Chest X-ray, PA view. Patient: 49 years old, sex M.
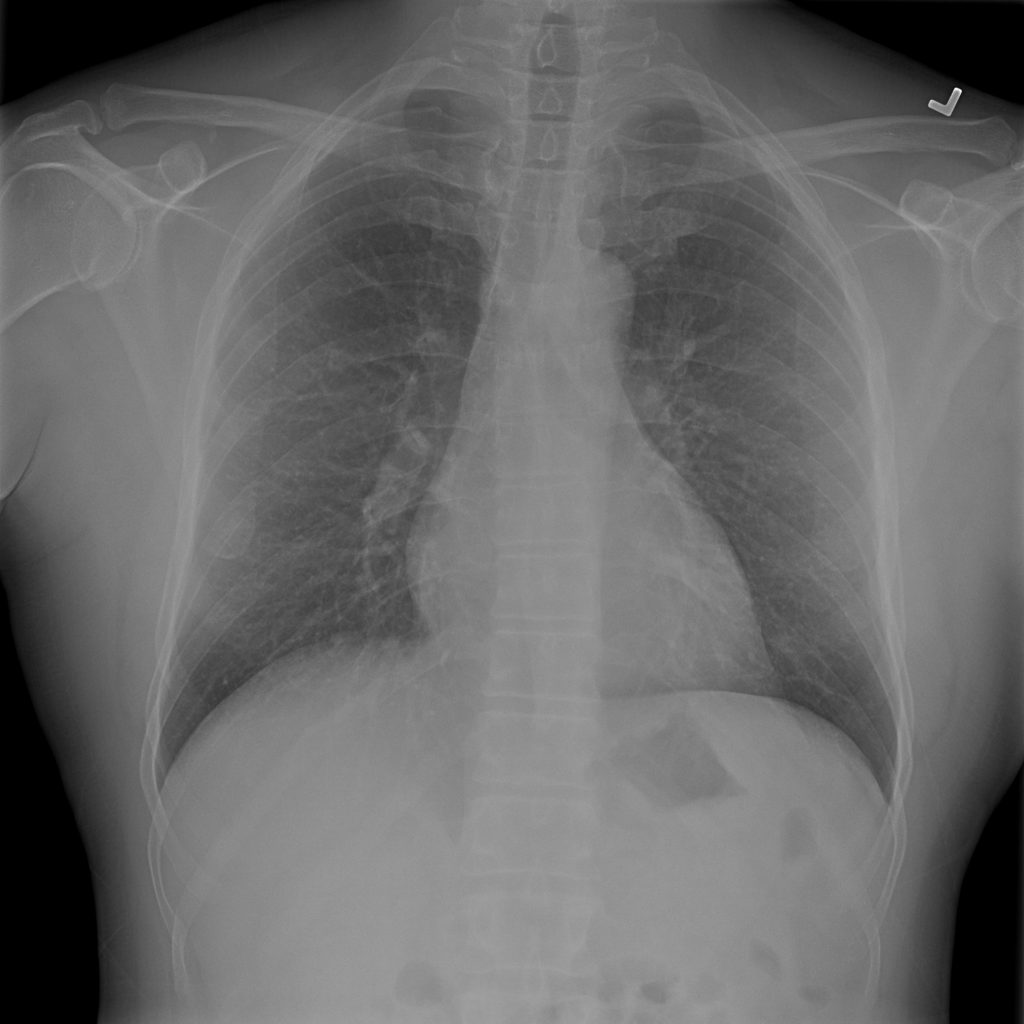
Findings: No Finding